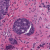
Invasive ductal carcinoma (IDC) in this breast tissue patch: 0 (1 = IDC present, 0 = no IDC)